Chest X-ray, PA view. Patient: 72 years old, sex F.
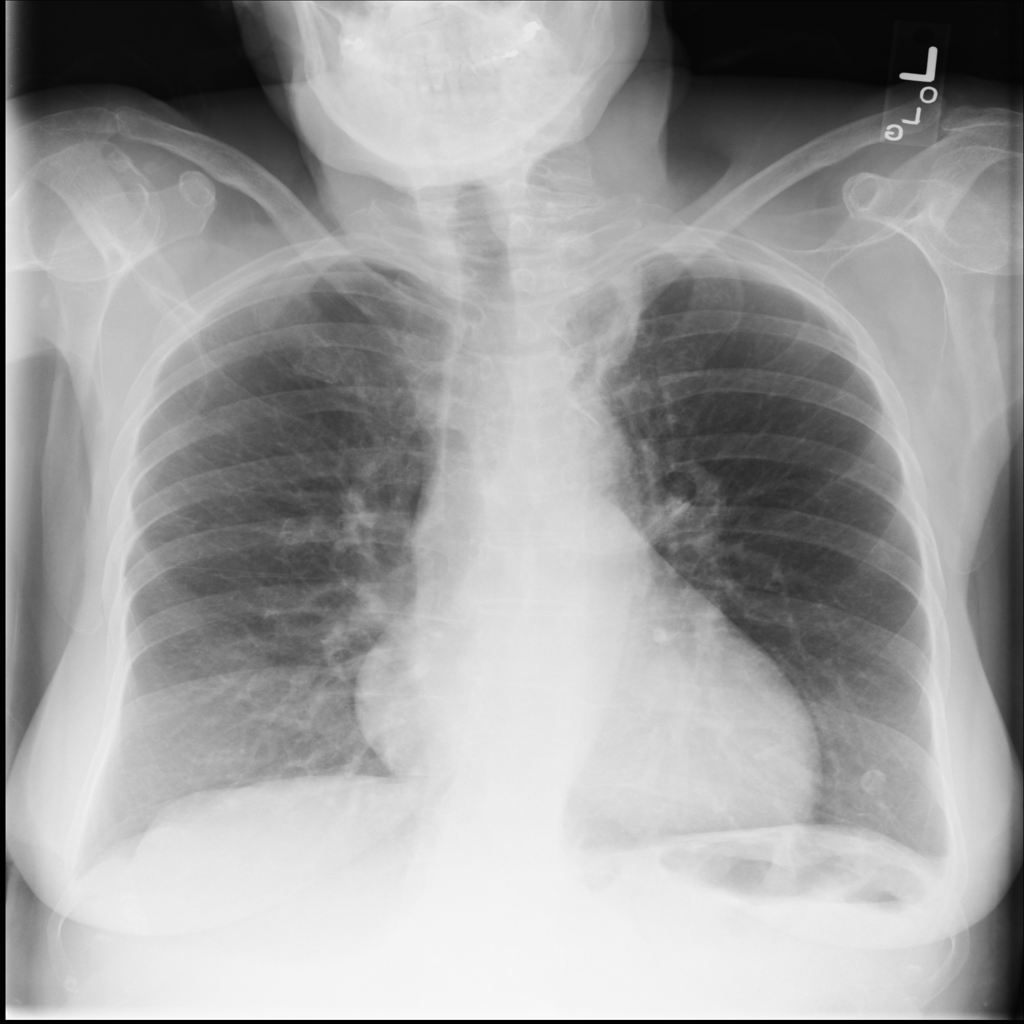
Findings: Fibrosis